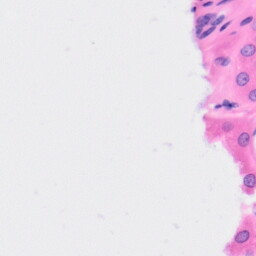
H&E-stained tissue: Kidney